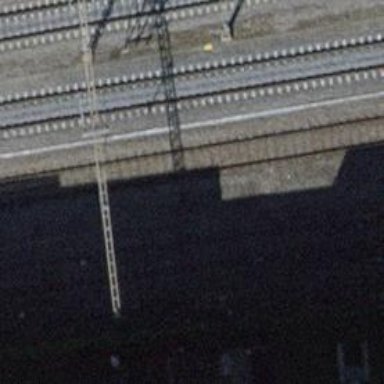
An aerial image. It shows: Railway siding for service.